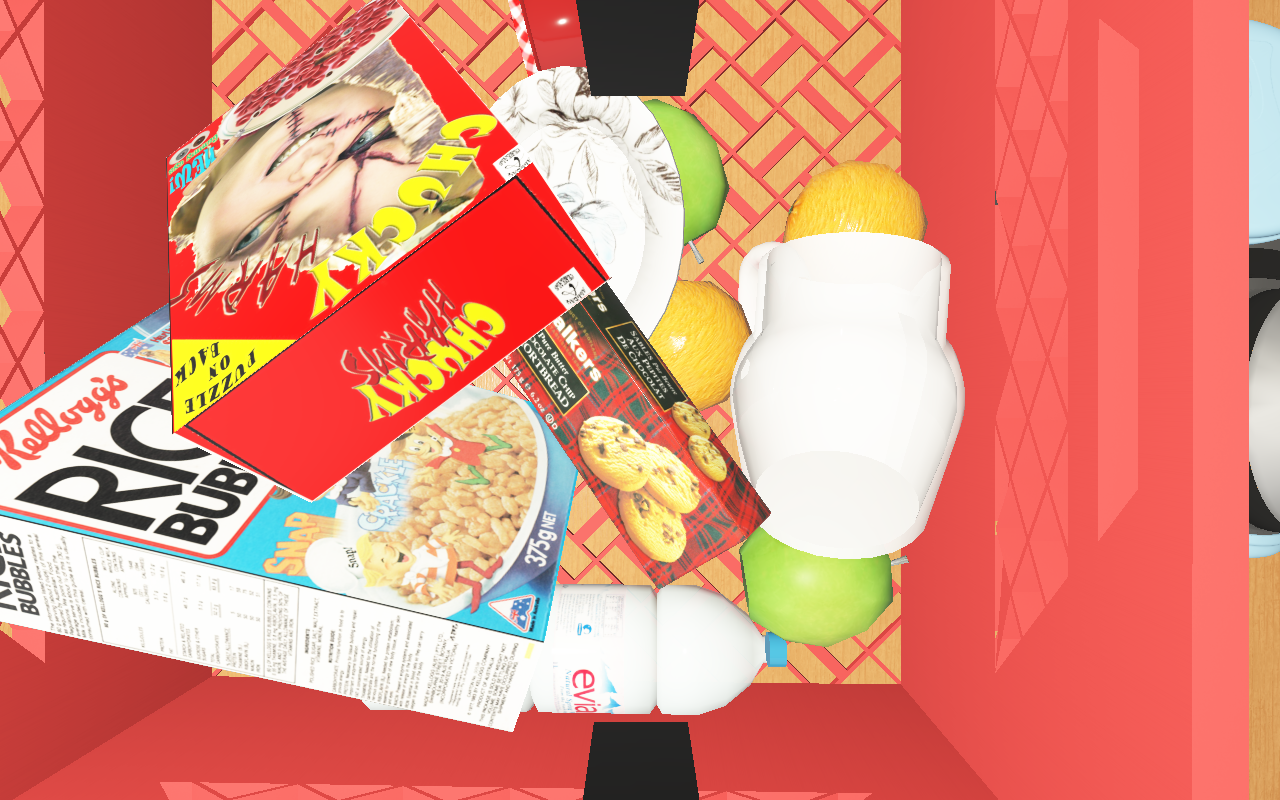
Objects in the scene:
carafe
water bottle
apple
orange
glass
wineglass
honey jar
cereal box